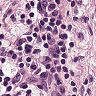
Metastatic tissue present: yes